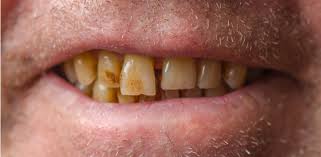
Condition: Tooth Discoloration